Question: Hi
I have used the following tutorial to send email from my application :
<URL>
But I am getting the following error when I try to do so:
"No application can perform this action"
I have attached the Snapshot of emulator below. Pls help.
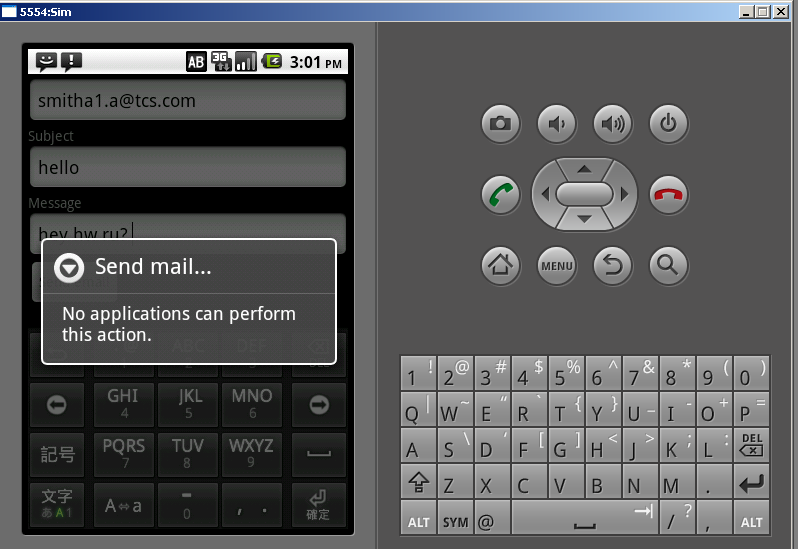
Answer: 'If you are using an emulator, you'll need to configure the email client. If the email client is not configured, it will not respond to the Intent we'll be discussing. If you want to see the chooser in action, you'll need to configure a device using multiple messaging applications, such as the Gmail application and the Email application.'
First you have to configure your email client.
For example add gmail account to emulator as
'''
Settings > Accounts & Sync > Add Account > Google
'''
after adding account, run your code.